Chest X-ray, PA view. Patient: 58 years old, sex F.
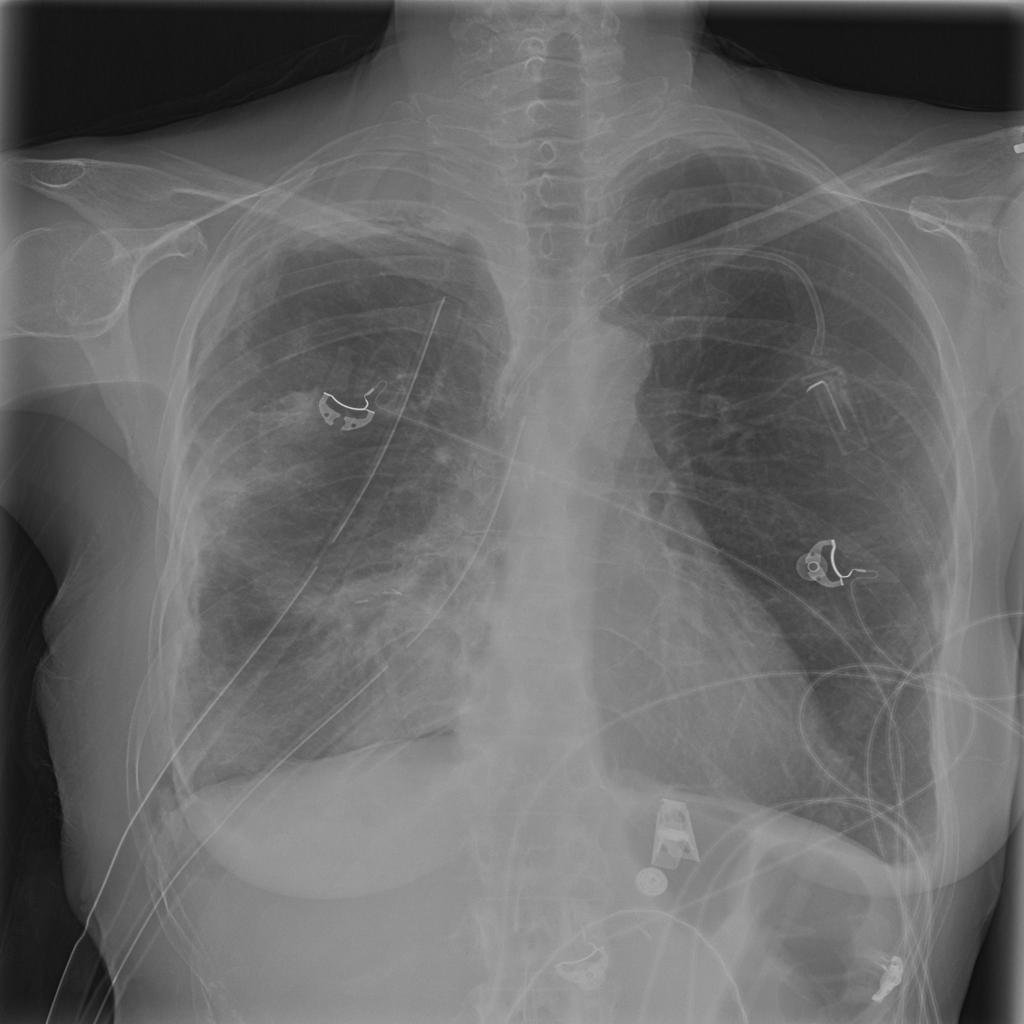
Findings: Effusion, Infiltration, Nodule, Pleural_Thickening, Pneumothorax